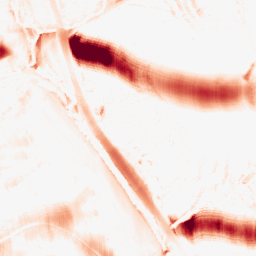
Category: morphological
Decomposition family: morphological_ellipse
Decomposition parameters: operation: opening
width: 50
height: 20
Upsampling method: edge_directed
Upsampling parameters: scale: 2
Upsampling scale: 2